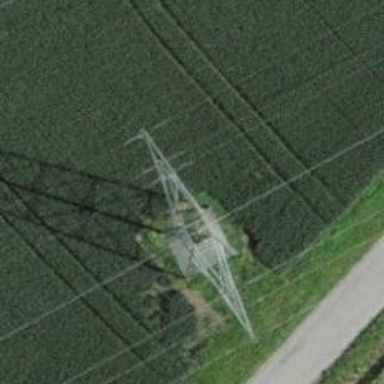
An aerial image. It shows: Lattice structure tower.